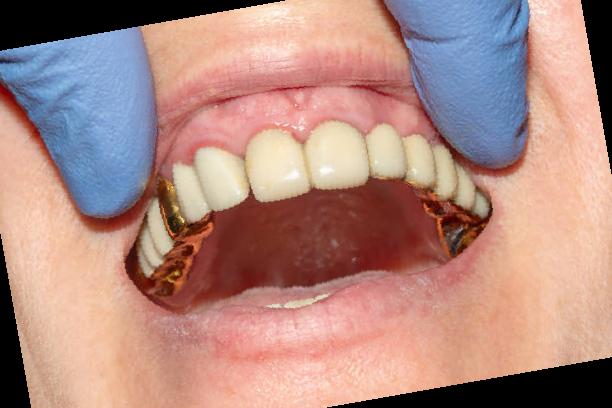
Condition: Gingivitis